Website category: auto
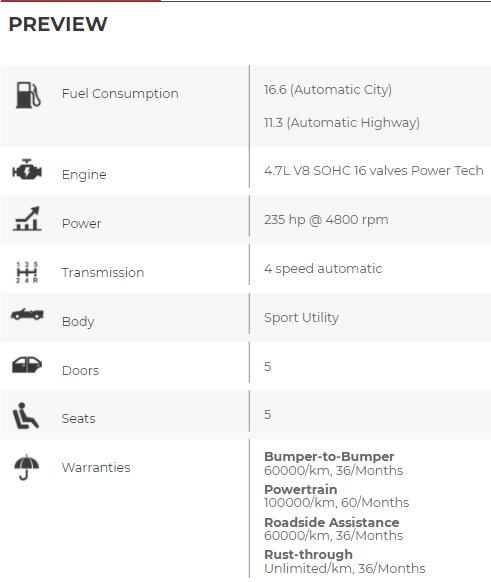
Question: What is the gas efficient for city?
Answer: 16.6 (Automatic City)

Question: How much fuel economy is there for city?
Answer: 16.6 (Automatic City)

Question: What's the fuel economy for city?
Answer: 16.6 (Automatic City)

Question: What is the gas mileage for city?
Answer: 16.6 (Automatic City)

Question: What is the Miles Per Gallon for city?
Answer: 16.6 (Automatic City)

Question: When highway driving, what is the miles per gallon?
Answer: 11.3 (Automatic Highway)

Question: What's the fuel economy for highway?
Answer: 11.3 (Automatic Highway)

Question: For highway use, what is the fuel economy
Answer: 11.3 (Automatic Highway)

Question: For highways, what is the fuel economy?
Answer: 11.3 (Automatic Highway)

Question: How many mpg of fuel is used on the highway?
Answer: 11.3 (Automatic Highway)

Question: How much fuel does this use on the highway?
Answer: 11.3 (Automatic Highway)

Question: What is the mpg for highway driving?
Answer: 11.3 (Automatic Highway)

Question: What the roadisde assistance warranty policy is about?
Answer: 60000/km, 36/Months

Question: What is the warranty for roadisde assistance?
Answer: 60000/km, 36/Months

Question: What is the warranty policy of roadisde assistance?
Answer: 60000/km, 36/Months

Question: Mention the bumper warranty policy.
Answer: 60000/km, 36/Months

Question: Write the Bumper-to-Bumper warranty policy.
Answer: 60000/km, 36/Months

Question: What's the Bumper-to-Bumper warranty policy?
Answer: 60000/km, 36/Months

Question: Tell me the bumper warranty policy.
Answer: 60000/km, 36/Months

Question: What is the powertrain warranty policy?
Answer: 100000/km, 60/Months

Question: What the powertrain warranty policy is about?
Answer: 100000/km, 60/Months

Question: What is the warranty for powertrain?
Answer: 100000/km, 60/Months